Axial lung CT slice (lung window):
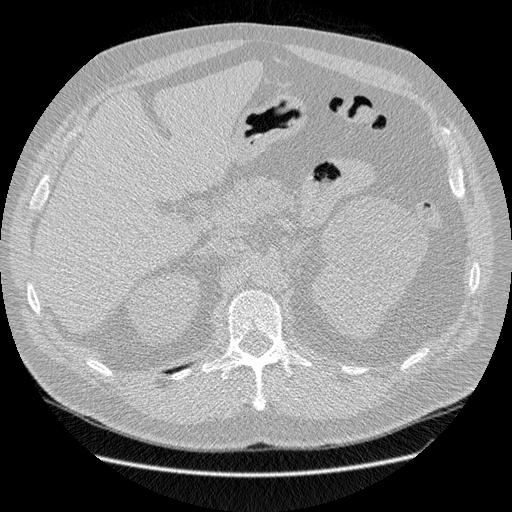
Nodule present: no